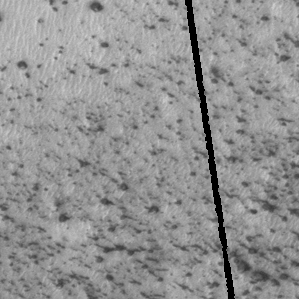
Label: frost